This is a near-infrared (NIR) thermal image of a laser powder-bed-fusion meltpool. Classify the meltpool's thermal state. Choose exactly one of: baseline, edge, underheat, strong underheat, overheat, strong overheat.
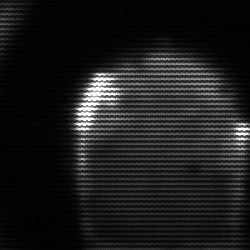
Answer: edge